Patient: sex F, age 57
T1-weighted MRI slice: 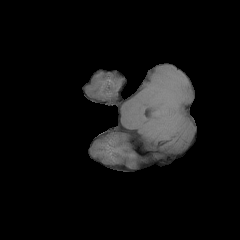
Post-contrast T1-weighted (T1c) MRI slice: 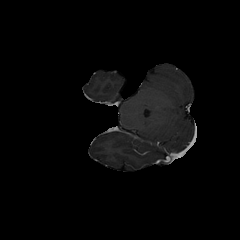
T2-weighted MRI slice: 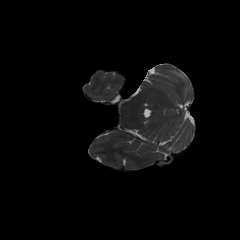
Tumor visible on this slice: no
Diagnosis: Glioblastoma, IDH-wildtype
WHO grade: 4